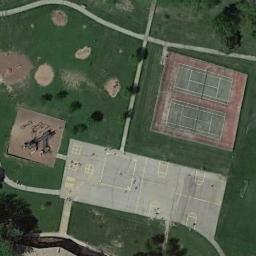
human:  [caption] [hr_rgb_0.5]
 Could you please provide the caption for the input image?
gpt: The tennis court is on the grass next to some trees and roads .

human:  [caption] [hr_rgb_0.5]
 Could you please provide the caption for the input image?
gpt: There are two tennis courts, one of which shows only a corner .

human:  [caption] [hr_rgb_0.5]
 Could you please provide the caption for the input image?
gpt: The tennis courts are surrounded by grass .

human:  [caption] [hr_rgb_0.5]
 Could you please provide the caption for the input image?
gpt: There are some trees beside the tennis court on the lawn .

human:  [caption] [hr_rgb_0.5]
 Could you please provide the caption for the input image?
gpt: The tennis court is on a green meadow .